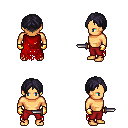
a pixel art fantasy rpg character, male body template, human, tanned skin, red tattered cape, red pants, raven parted hairstyle, gold gloves, dagger, four views (front, back, left, right), 2x2 character sprite sheet, small pixel art, hard edges, no anti-aliasing